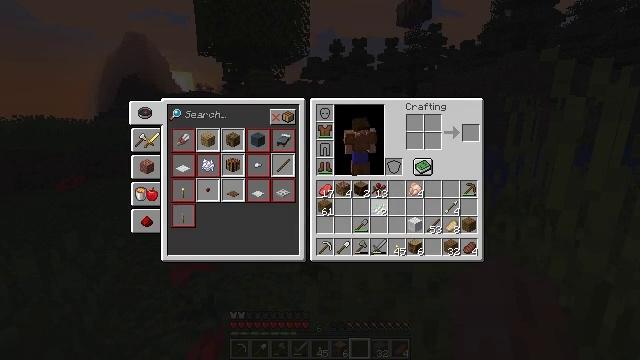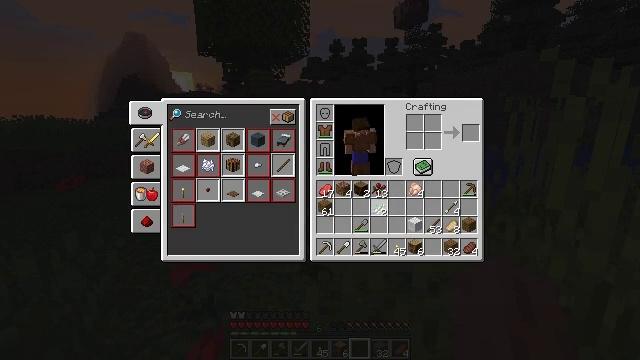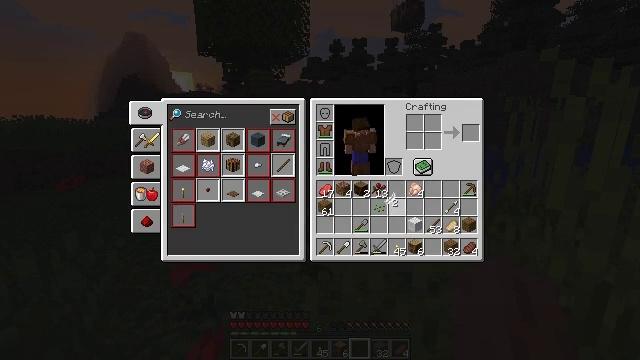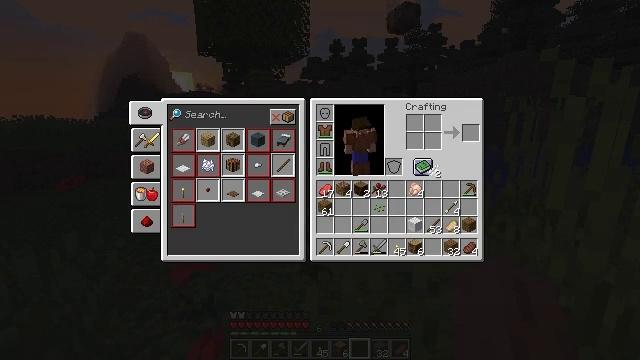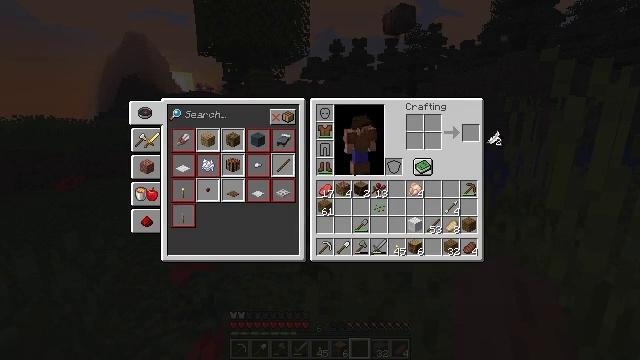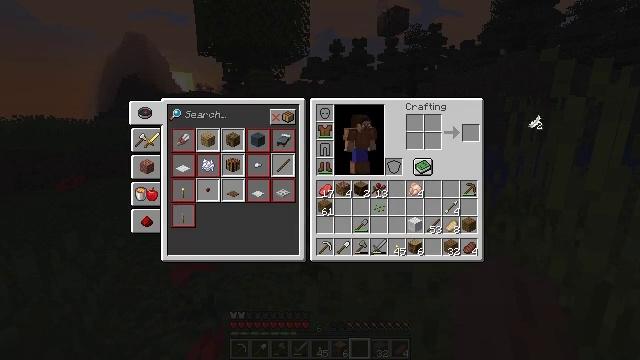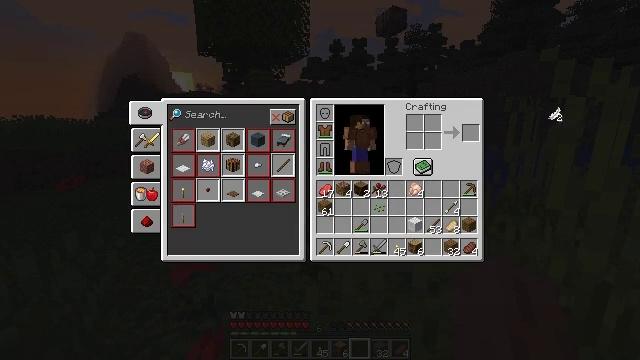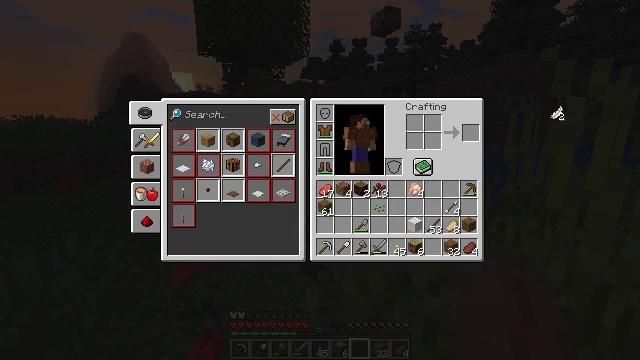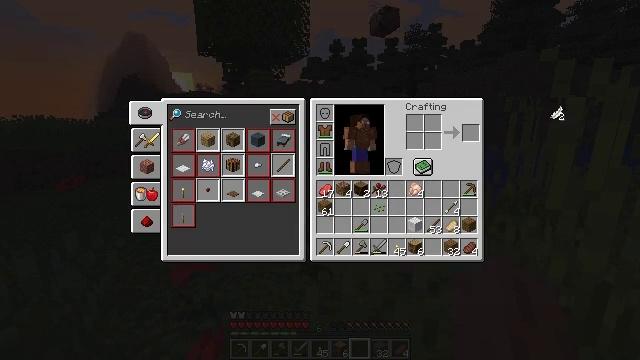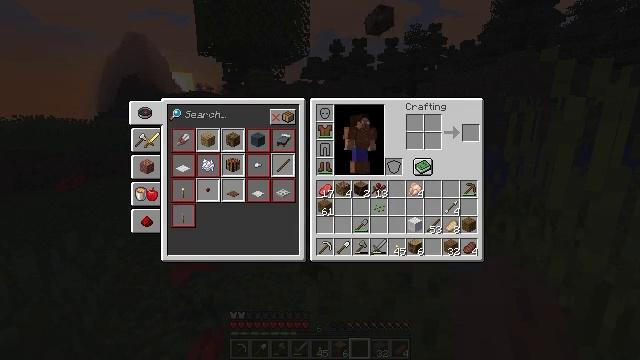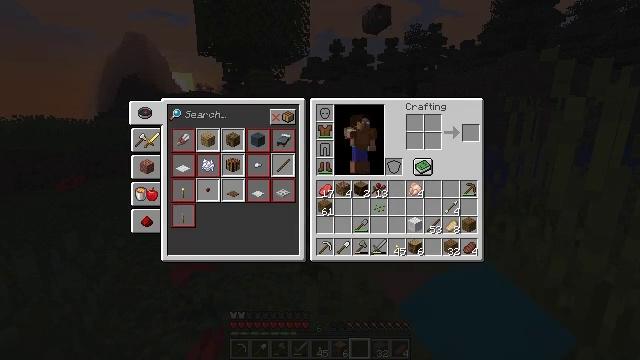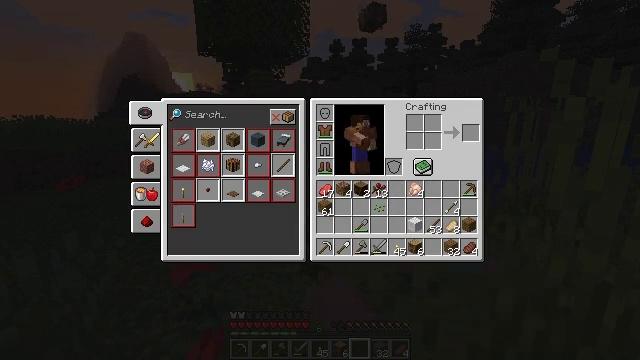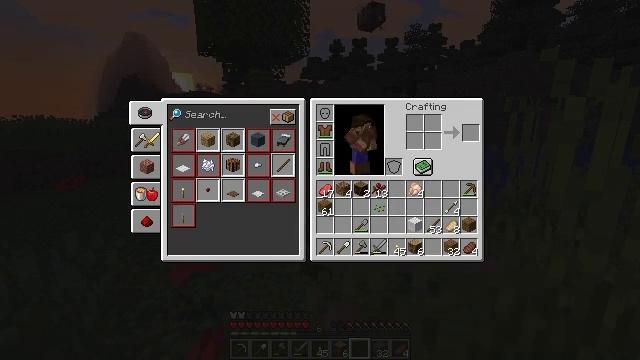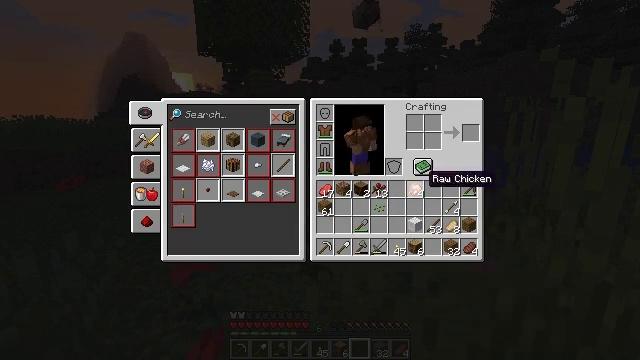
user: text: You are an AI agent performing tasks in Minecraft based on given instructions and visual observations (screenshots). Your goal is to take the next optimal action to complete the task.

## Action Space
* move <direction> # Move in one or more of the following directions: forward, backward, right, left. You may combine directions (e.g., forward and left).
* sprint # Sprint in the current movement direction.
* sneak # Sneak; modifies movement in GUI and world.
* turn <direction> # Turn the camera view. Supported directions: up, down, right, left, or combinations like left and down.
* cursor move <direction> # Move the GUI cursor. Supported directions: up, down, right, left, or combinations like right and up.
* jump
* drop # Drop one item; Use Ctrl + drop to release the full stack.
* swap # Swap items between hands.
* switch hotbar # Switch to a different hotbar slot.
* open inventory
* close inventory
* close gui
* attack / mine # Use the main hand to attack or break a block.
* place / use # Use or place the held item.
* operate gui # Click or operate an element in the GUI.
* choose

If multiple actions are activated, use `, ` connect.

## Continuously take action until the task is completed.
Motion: motion action
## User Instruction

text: Drop a feather.
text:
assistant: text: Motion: no_op
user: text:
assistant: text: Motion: cursor move right and up
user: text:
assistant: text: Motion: cursor move right and up
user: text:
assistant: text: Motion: cursor move right and up
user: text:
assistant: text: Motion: cursor move right and up
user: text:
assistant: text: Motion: cursor move right and up, operate gui
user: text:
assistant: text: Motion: operate gui
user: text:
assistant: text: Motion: operate gui
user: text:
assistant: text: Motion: no_op
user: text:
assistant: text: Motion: cursor move left and down
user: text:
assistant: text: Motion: cursor move left and down
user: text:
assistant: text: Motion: cursor move left and down
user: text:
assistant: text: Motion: cursor move left and down
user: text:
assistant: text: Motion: no_op